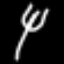
Label: fork